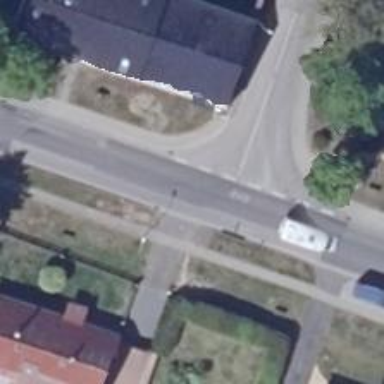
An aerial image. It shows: Secondary road with asphalt surface.